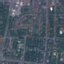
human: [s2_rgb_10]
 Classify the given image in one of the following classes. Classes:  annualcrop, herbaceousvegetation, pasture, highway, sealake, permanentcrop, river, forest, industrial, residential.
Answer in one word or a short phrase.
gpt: Residential